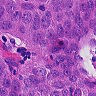
Metastatic tissue present: yes